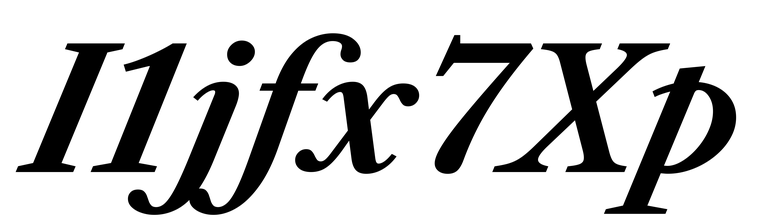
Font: LibreCaslonText-Italic_Bold_Italic